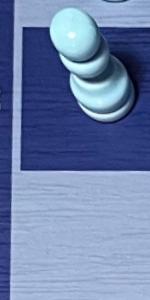
Label: Empty